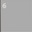
Piece: xx